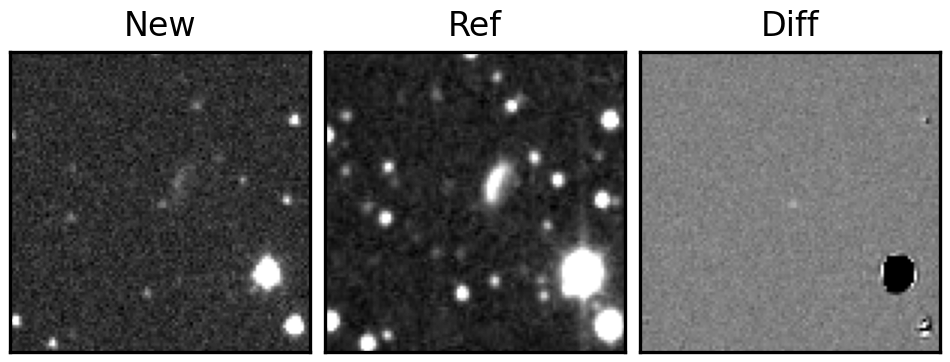
Label: real